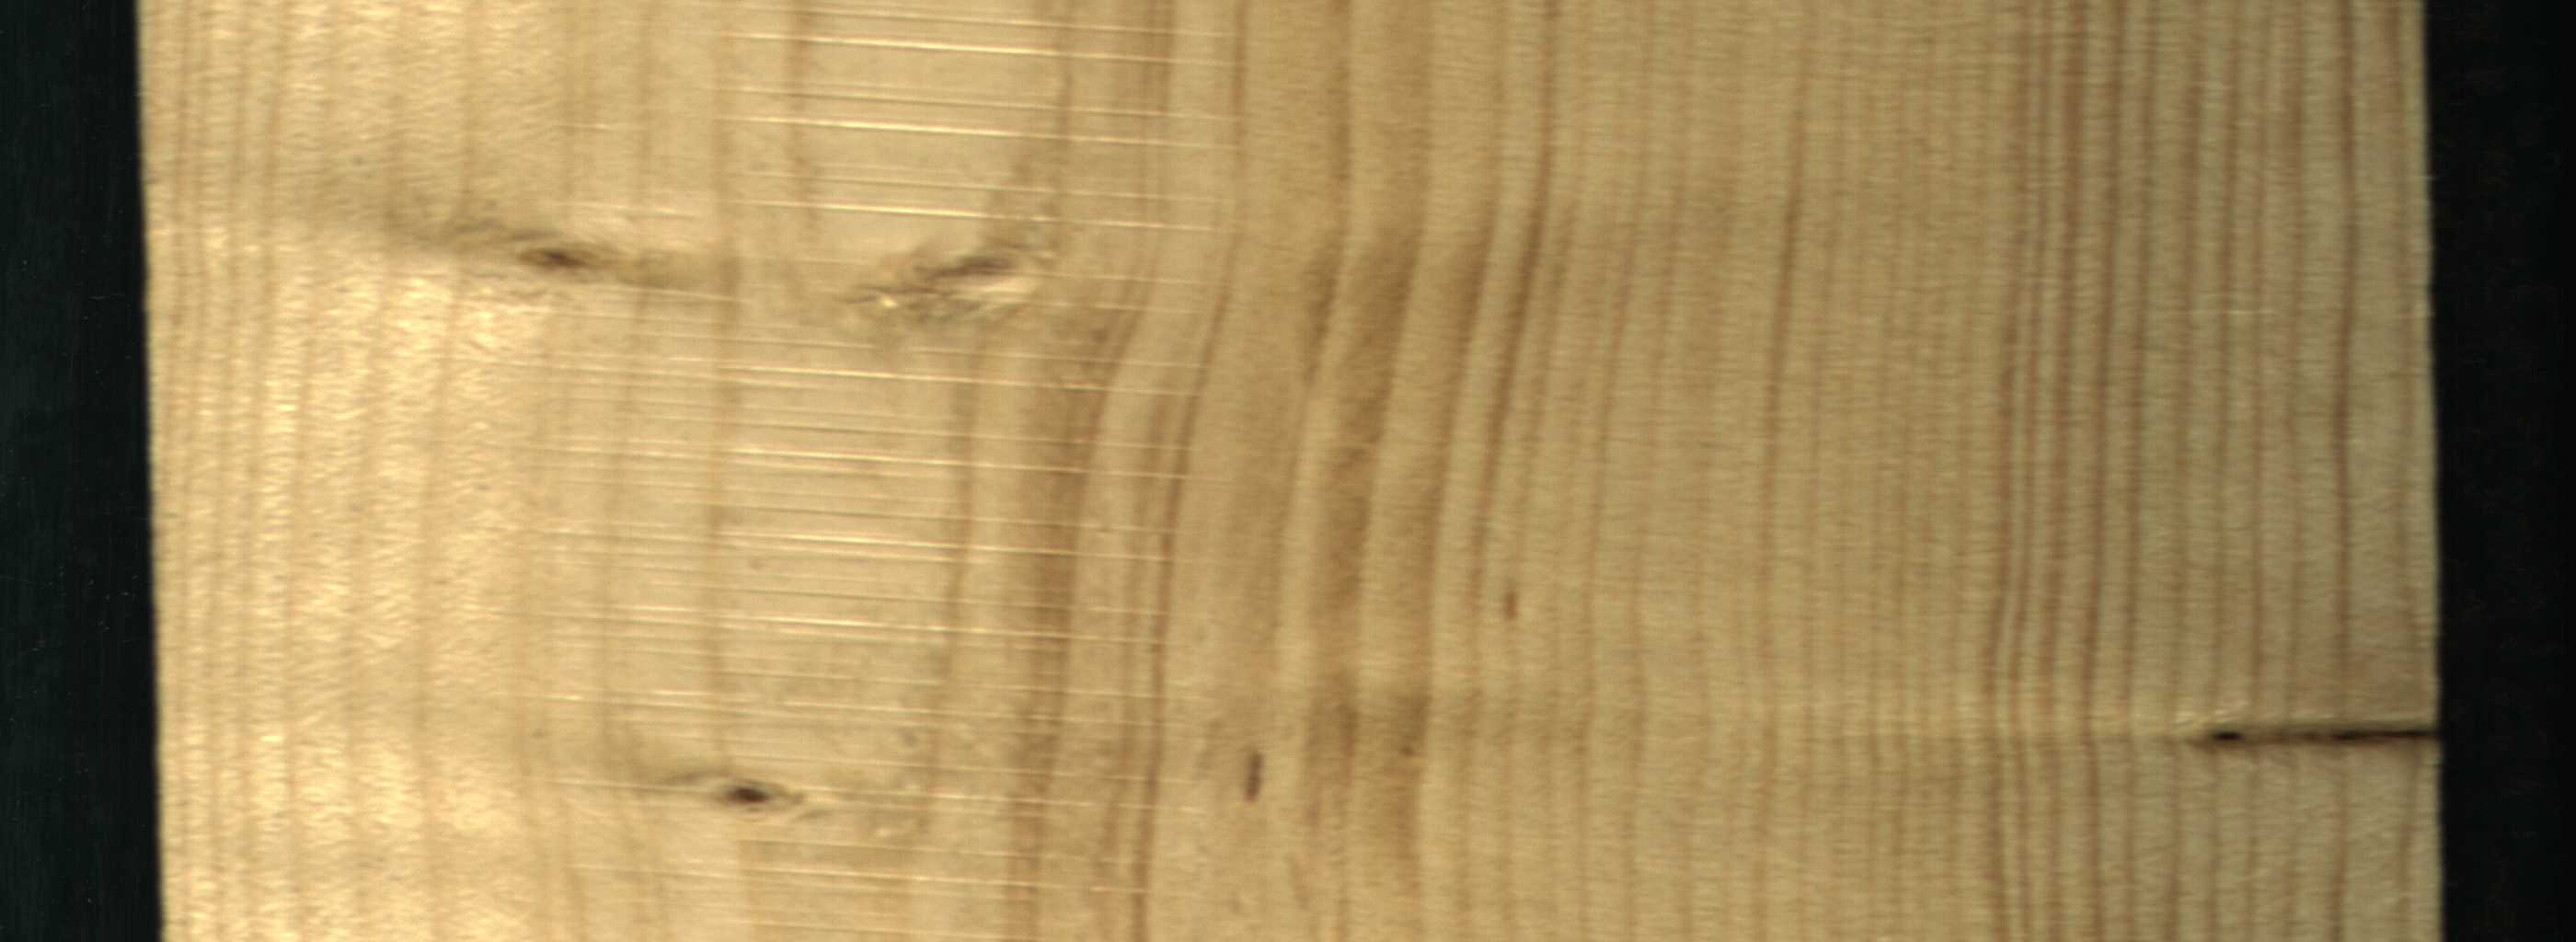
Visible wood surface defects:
Dead_Knot
Dead_Knot
Live_Knot
Live_Knot